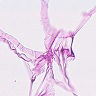
Metastatic tissue present: no